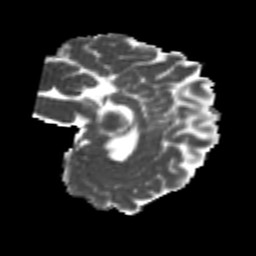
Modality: MD
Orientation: sagittal
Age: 22
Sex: male
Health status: healthy
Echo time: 0.074 s